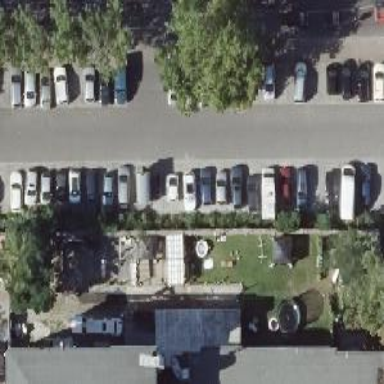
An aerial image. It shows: Street-side parking area.